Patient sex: M
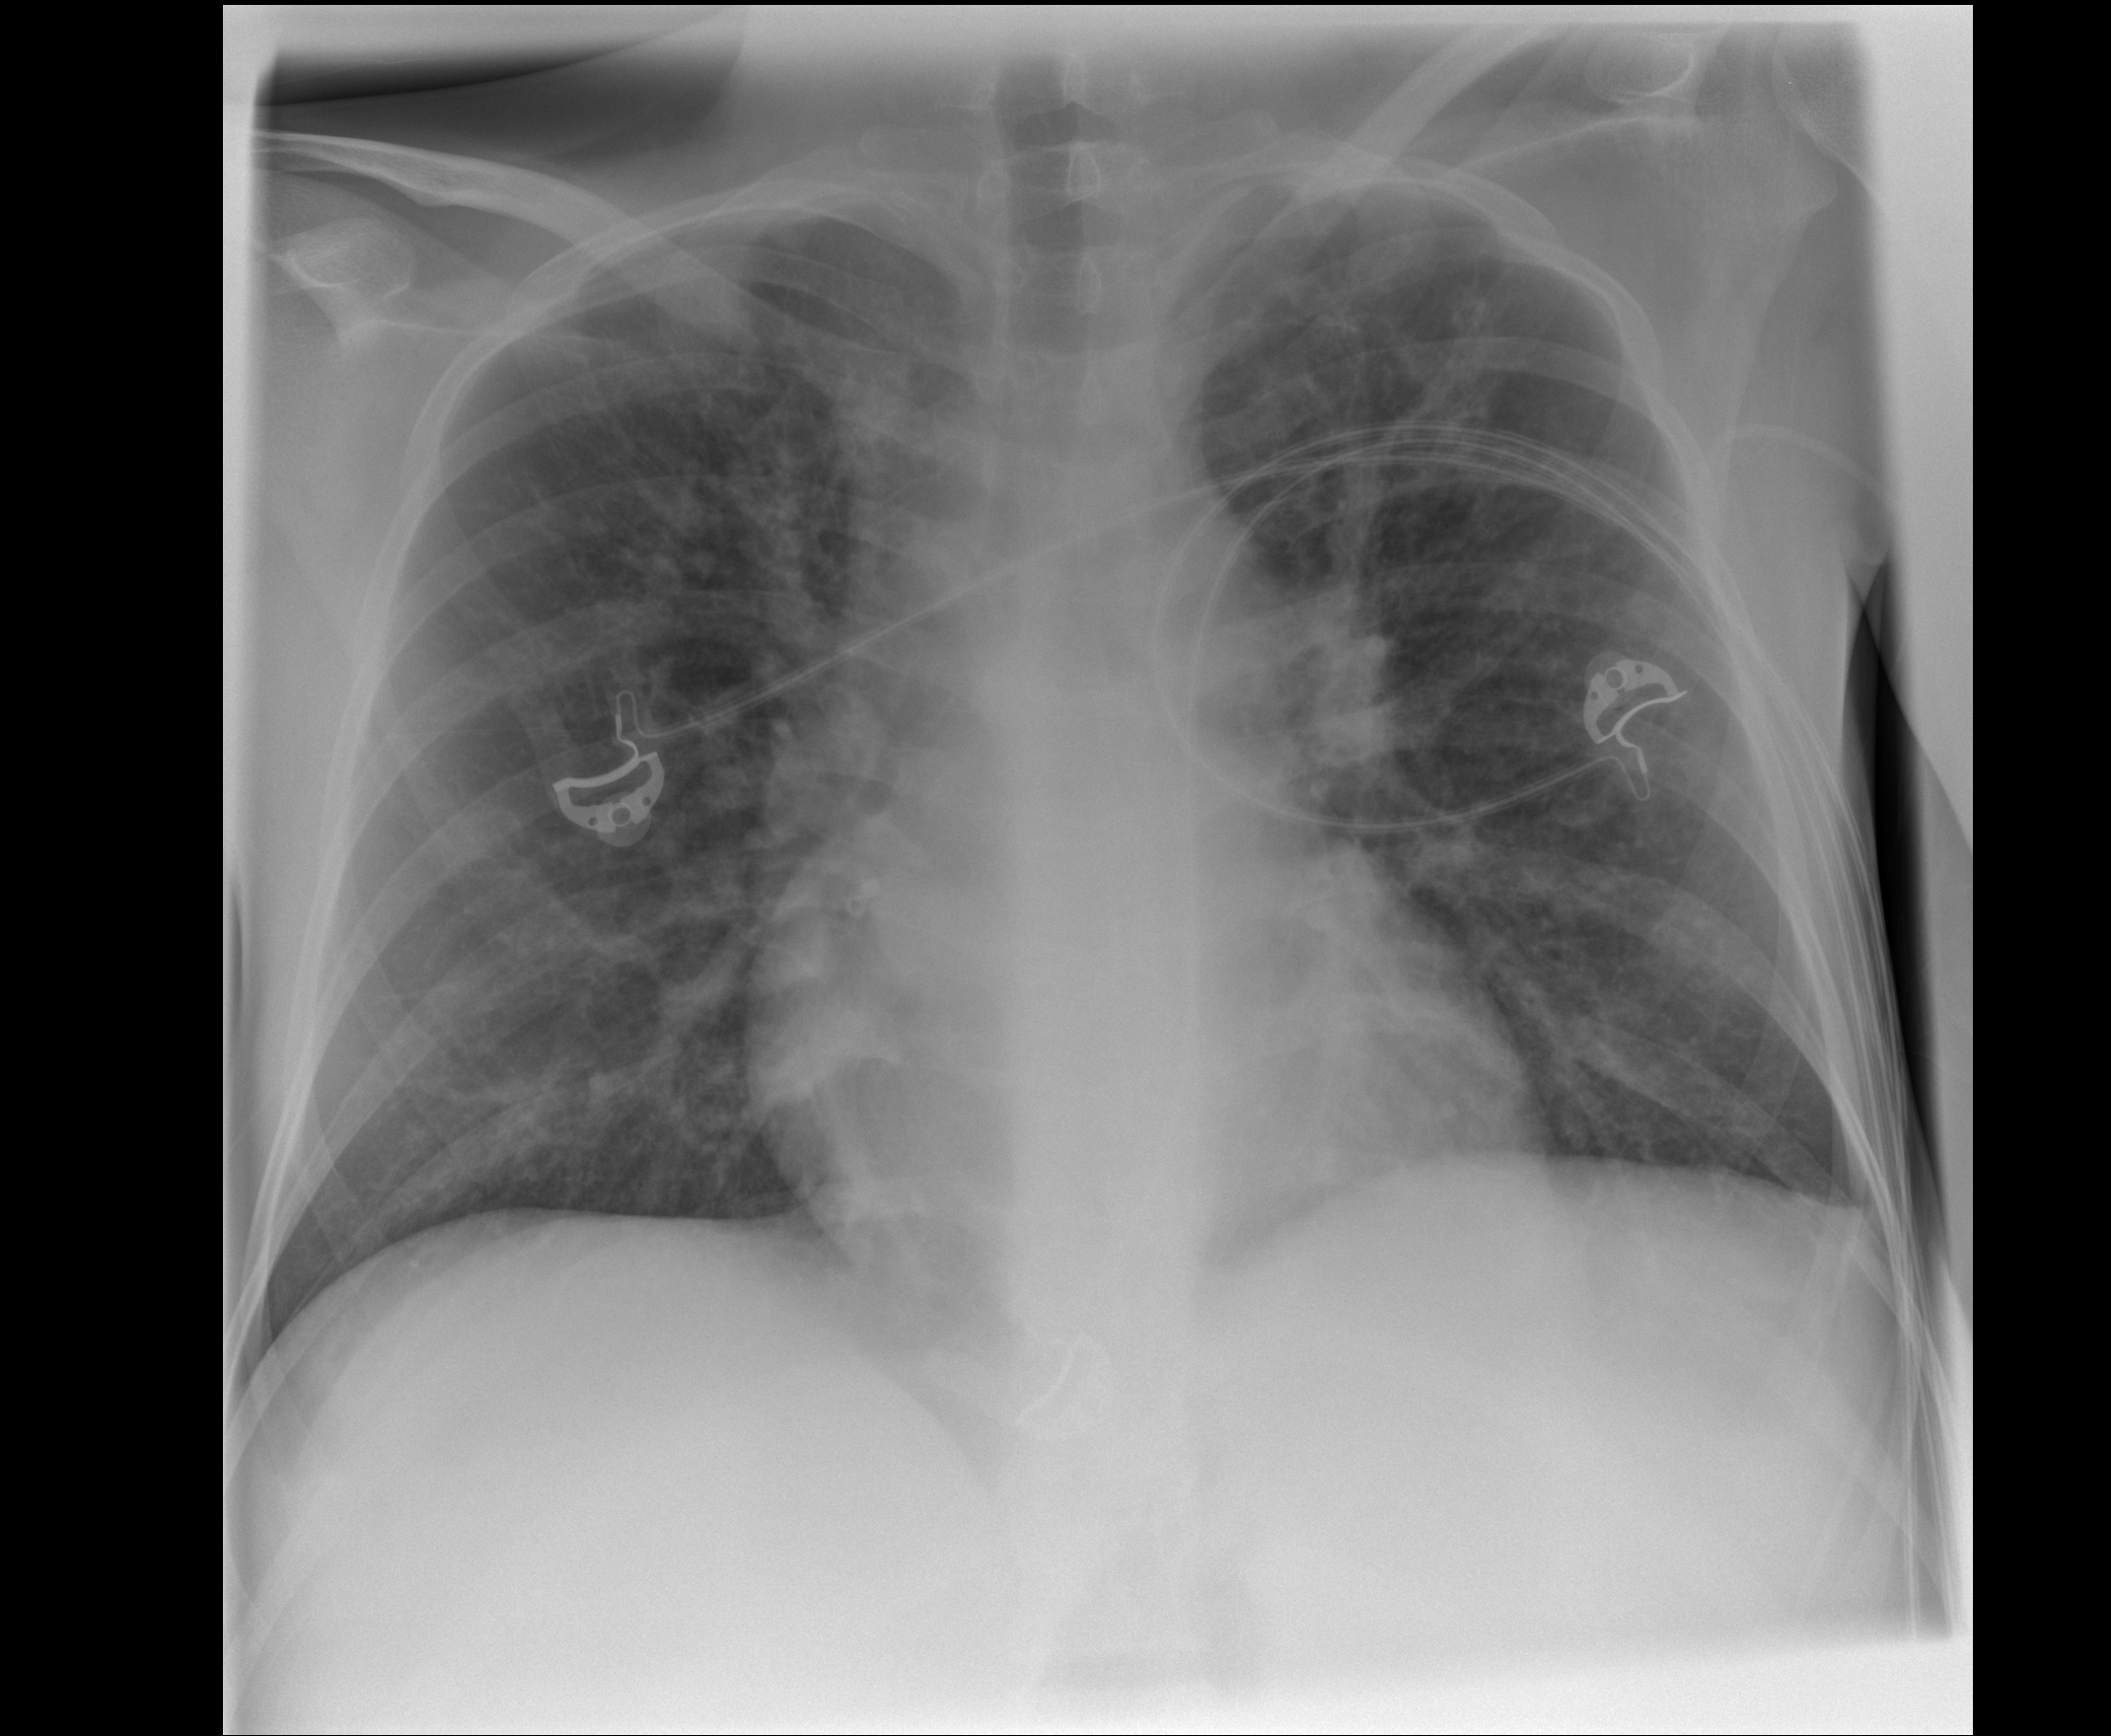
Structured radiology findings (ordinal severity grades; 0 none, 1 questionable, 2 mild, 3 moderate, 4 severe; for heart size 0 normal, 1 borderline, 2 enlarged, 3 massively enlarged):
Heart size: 0
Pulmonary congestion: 1
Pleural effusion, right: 0
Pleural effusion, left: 2
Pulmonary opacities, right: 1
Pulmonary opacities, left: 1
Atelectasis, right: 0
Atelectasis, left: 2